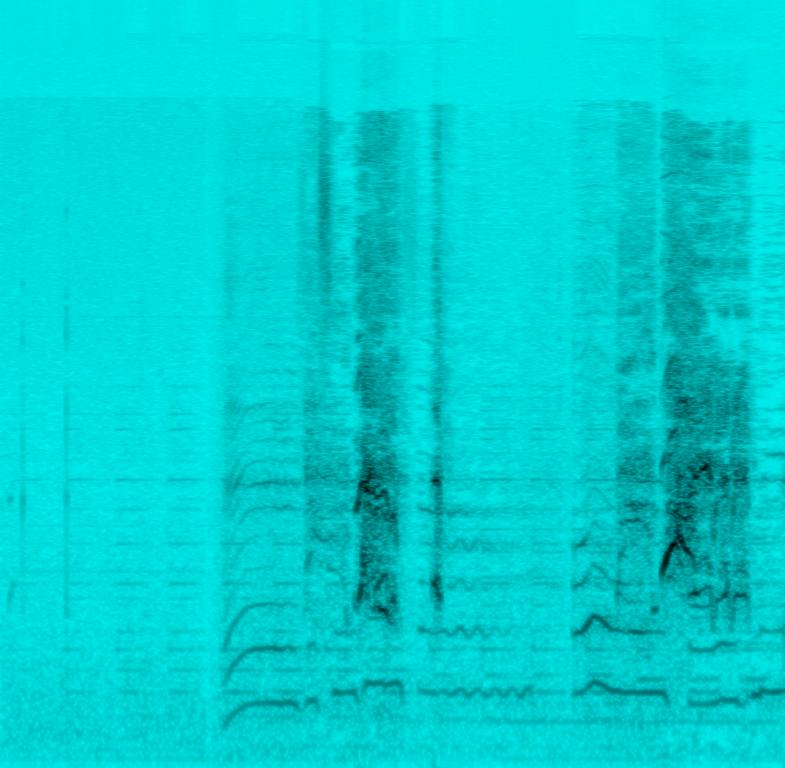
The song is a movie soundtrack. The song is medium tempo with groaning tones, crying sounds, ambient Street noises, and guitar strumming rhythm. The sound track is played for an emotionally sad scene. The audio quality is overall poor.